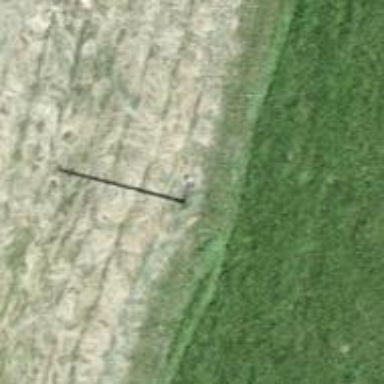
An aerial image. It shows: Power pole.